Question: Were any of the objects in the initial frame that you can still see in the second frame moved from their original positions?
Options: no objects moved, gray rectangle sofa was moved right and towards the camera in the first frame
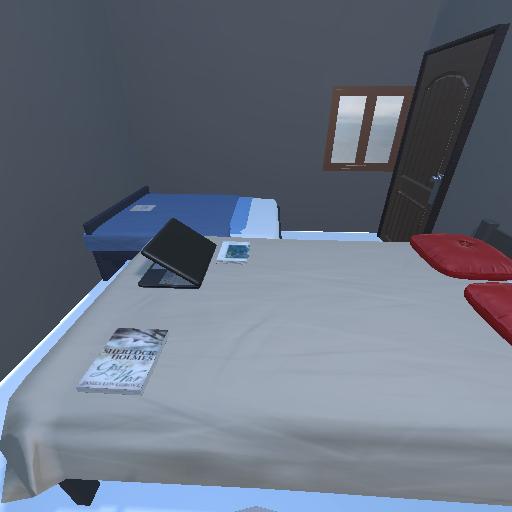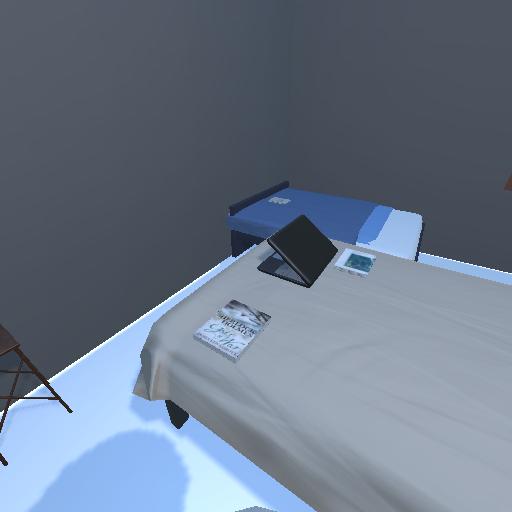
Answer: no objects moved